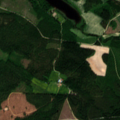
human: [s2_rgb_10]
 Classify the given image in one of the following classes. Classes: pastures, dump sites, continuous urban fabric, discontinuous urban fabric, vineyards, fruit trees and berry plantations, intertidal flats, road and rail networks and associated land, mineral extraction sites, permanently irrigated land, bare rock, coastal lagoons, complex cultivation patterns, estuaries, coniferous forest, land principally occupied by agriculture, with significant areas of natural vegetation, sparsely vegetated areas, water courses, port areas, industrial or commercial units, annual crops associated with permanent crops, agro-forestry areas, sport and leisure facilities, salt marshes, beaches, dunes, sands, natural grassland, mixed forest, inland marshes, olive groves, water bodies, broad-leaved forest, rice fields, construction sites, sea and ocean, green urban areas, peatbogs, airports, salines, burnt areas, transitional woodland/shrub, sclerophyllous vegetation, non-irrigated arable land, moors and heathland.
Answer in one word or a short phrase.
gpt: land principally occupied by agriculture, with significant areas of natural vegetation, coniferous forest, mixed forest